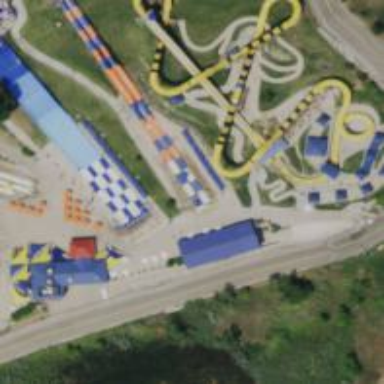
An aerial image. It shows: Water slide attraction.